Interaction volume radius: 5 \u00c5
Interaction volume height: 10 \u00c5
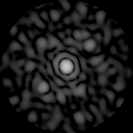
Disorder parameter: 0.8414